Field crop: maize
Growth stage: 1
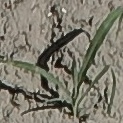
Species: sorghum